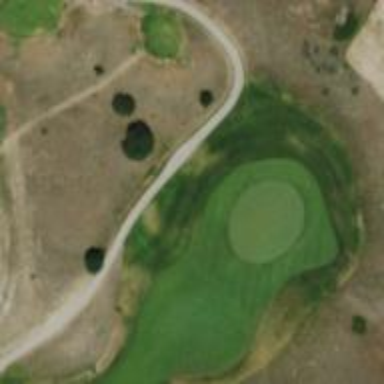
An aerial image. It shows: Service road used as golf cart path.